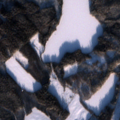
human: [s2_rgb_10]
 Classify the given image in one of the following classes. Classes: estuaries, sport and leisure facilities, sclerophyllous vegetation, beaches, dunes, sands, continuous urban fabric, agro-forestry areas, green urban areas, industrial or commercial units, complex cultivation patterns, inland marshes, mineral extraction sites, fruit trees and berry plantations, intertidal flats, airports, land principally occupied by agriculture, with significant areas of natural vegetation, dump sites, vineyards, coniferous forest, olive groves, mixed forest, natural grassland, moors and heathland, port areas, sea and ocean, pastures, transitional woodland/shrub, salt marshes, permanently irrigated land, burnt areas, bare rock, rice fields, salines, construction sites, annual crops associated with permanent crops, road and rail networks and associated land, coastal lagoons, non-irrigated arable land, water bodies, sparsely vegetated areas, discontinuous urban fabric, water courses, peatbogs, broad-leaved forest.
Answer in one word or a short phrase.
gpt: land principally occupied by agriculture, with significant areas of natural vegetation, coniferous forest, mixed forest, transitional woodland/shrub, water bodies